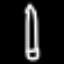
Label: pencil